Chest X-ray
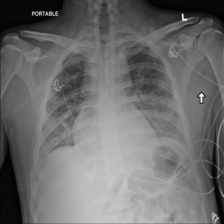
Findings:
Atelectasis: negative
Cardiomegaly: negative
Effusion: positive
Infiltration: positive
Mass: negative
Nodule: negative
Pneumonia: negative
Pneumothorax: negative
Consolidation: negative
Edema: negative
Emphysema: negative
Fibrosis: negative
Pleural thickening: negative
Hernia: negative